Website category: university
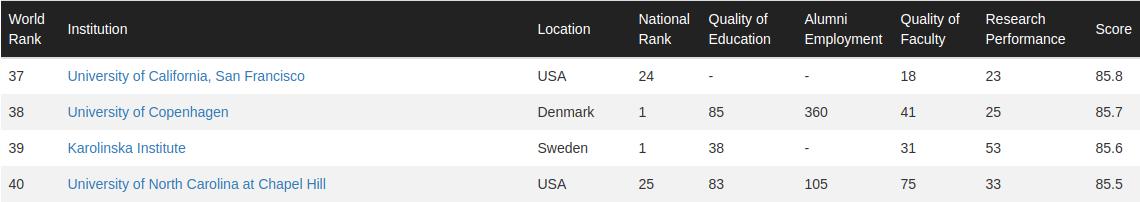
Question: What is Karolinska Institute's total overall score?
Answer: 85.6

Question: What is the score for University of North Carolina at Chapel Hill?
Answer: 85.5

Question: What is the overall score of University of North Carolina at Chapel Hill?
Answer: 85.5

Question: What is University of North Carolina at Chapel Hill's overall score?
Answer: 85.5

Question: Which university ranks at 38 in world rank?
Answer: University of Copenhagen

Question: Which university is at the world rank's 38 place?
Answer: University of Copenhagen

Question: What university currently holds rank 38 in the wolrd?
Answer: University of Copenhagen

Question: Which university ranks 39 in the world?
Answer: Karolinska Institute

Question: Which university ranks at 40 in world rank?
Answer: University of North Carolina at Chapel Hill

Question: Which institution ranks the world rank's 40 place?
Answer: University of North Carolina at Chapel Hill

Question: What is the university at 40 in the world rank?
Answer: University of North Carolina at Chapel Hill

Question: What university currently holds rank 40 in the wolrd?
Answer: University of North Carolina at Chapel Hill

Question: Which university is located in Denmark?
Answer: University of Copenhagen

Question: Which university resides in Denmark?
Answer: University of Copenhagen

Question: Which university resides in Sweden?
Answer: Karolinska Institute

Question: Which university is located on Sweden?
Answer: Karolinska Institute

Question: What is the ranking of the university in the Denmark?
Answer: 38

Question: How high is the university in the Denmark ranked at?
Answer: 38

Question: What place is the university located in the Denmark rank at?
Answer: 38

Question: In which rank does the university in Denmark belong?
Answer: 38

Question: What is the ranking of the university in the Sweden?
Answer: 39

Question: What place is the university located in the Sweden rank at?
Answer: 39

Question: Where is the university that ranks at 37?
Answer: USA

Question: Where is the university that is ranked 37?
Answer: USA

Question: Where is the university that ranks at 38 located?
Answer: Denmark

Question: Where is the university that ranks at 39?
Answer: Sweden

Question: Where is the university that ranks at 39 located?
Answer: Sweden

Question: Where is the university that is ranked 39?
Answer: Sweden

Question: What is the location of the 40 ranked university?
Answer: USA

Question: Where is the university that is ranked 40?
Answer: USA

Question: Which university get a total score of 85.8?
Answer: University of California, San Francisco

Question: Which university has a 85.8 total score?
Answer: University of California, San Francisco

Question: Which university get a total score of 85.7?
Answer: University of Copenhagen

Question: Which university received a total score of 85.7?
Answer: University of Copenhagen

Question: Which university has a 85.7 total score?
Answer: University of Copenhagen

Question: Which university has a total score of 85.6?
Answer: Karolinska Institute

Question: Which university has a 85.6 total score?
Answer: Karolinska Institute

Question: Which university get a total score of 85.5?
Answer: University of North Carolina at Chapel Hill

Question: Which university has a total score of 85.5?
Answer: University of North Carolina at Chapel Hill

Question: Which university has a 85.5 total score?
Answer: University of North Carolina at Chapel Hill